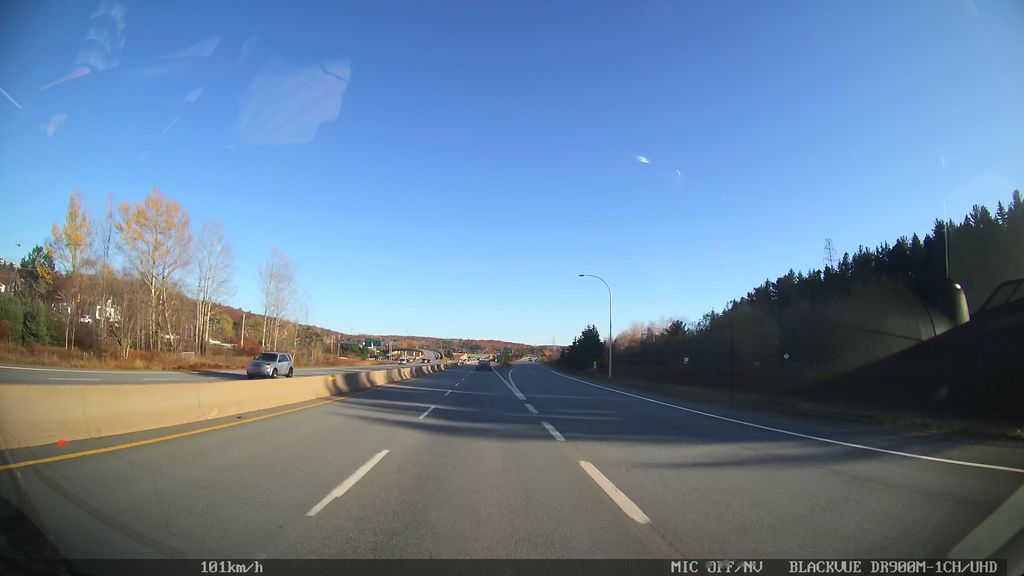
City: halifax